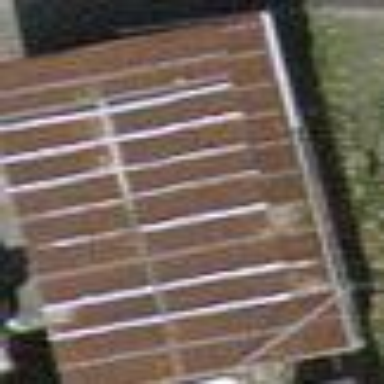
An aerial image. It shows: Industrial building with skillion roof shape.